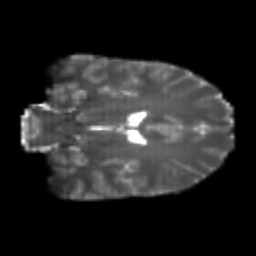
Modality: T2w
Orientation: coronal
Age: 22
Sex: male
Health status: healthy
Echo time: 0.074 s